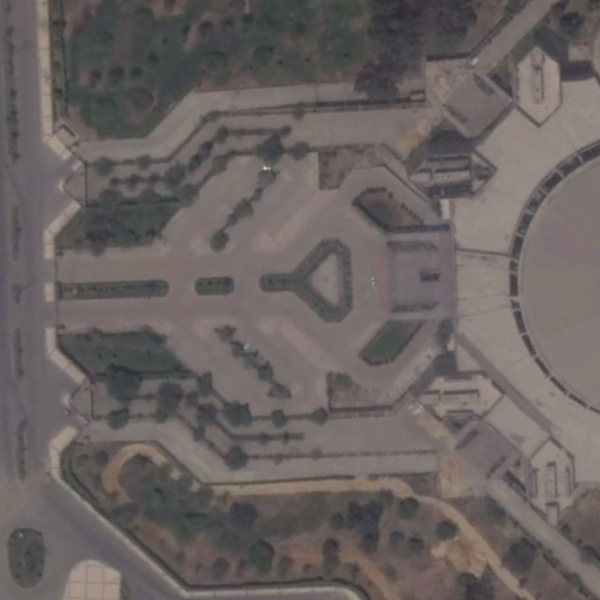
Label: Square